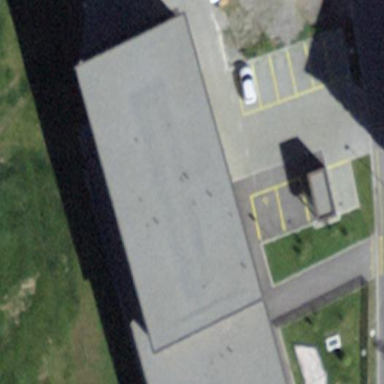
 colored in dark gray. The building itself is in shade of peru."